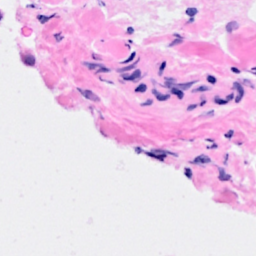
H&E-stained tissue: Breast